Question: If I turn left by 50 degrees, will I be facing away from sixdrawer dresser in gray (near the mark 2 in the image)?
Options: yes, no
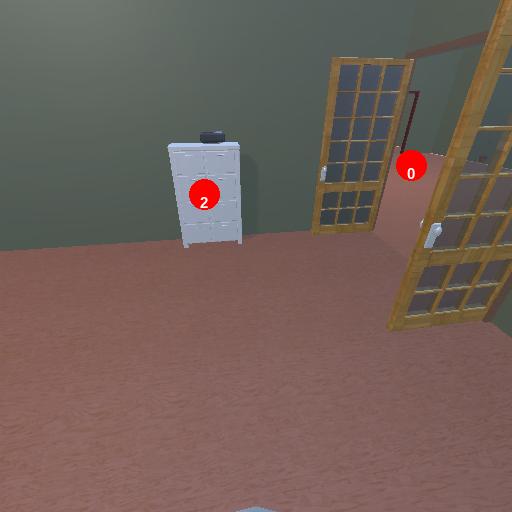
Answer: yes